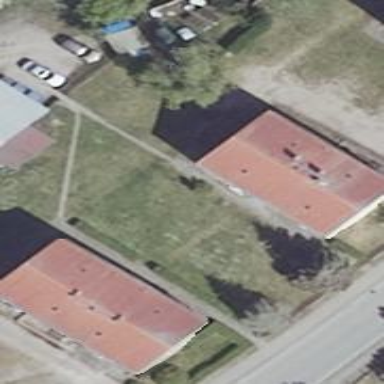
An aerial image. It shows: Detached building.